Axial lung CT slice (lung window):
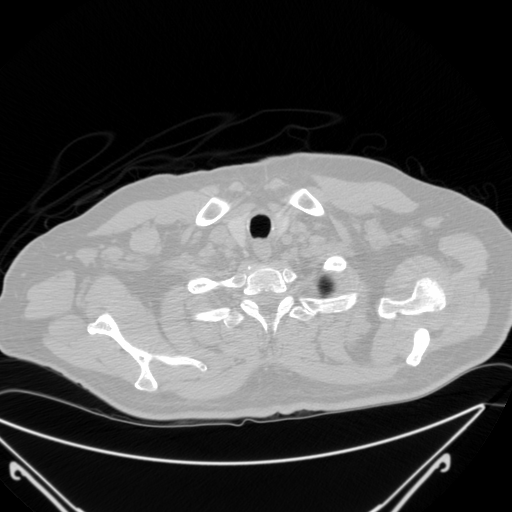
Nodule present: no